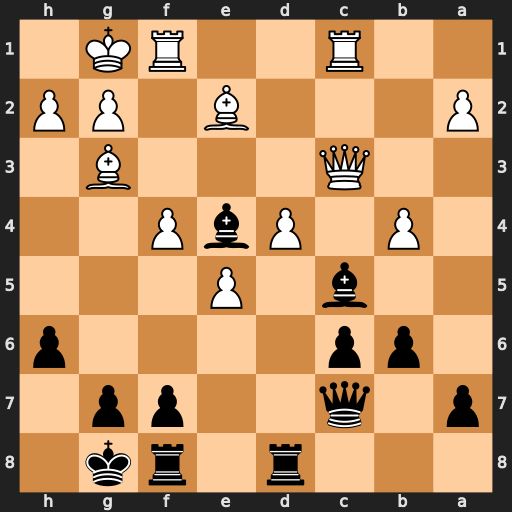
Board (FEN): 3r1rk1/p1q2pp1/1pp4p/2b1P3/1P1PbP2/2Q3B1/P3B1PP/2R2RK1
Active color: b
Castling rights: -
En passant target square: -
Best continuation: Bxd4+ Bf2 Bxc3